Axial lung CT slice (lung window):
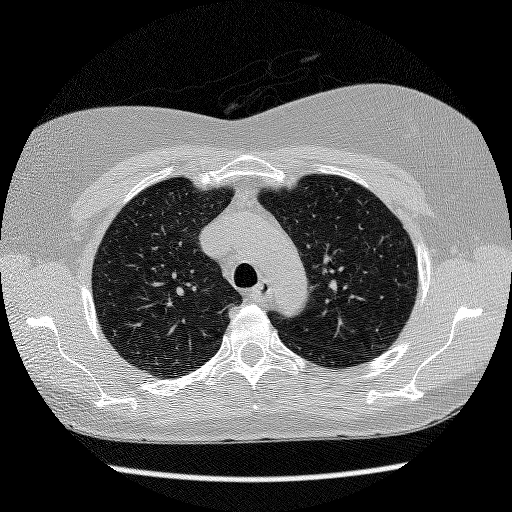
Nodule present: no